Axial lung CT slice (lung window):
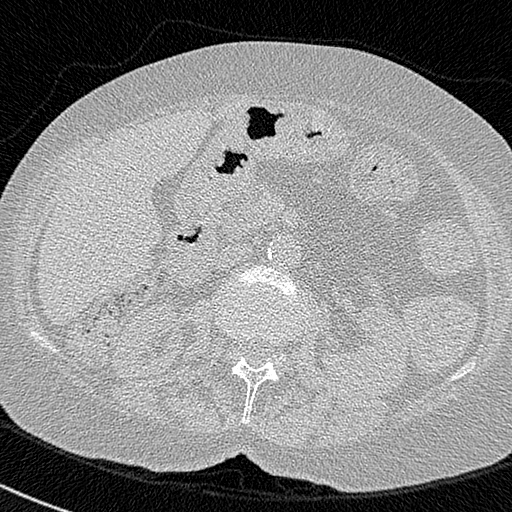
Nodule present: no